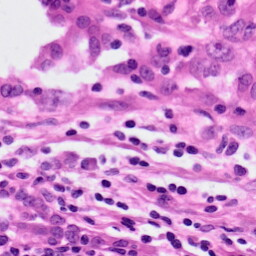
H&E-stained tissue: Lung